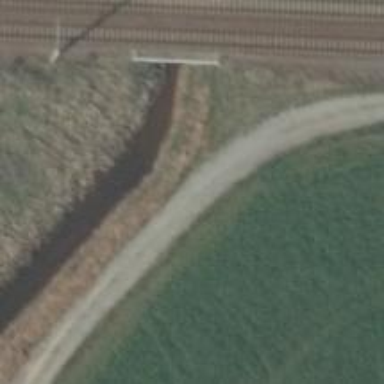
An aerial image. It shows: Compacted track road with grade3 tracktype.